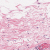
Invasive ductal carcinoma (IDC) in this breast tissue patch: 0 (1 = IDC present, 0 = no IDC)